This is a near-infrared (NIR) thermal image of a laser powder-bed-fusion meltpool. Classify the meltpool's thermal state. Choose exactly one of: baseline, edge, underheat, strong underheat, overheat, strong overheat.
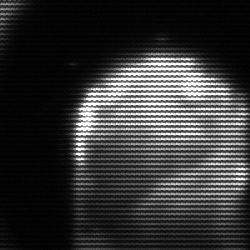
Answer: edge